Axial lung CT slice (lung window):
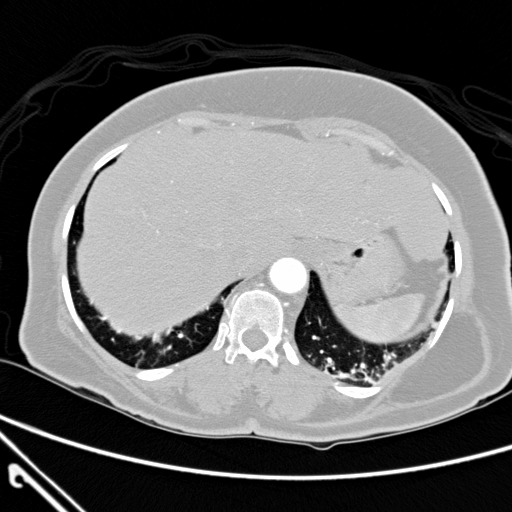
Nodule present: no